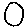
Label: circle